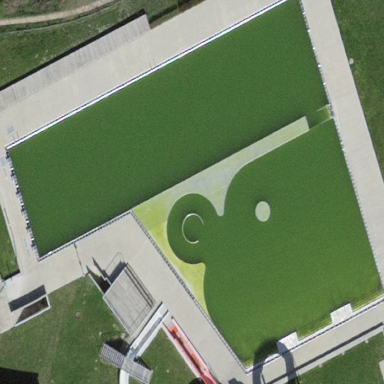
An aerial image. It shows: Swimming pool located in leisure land.